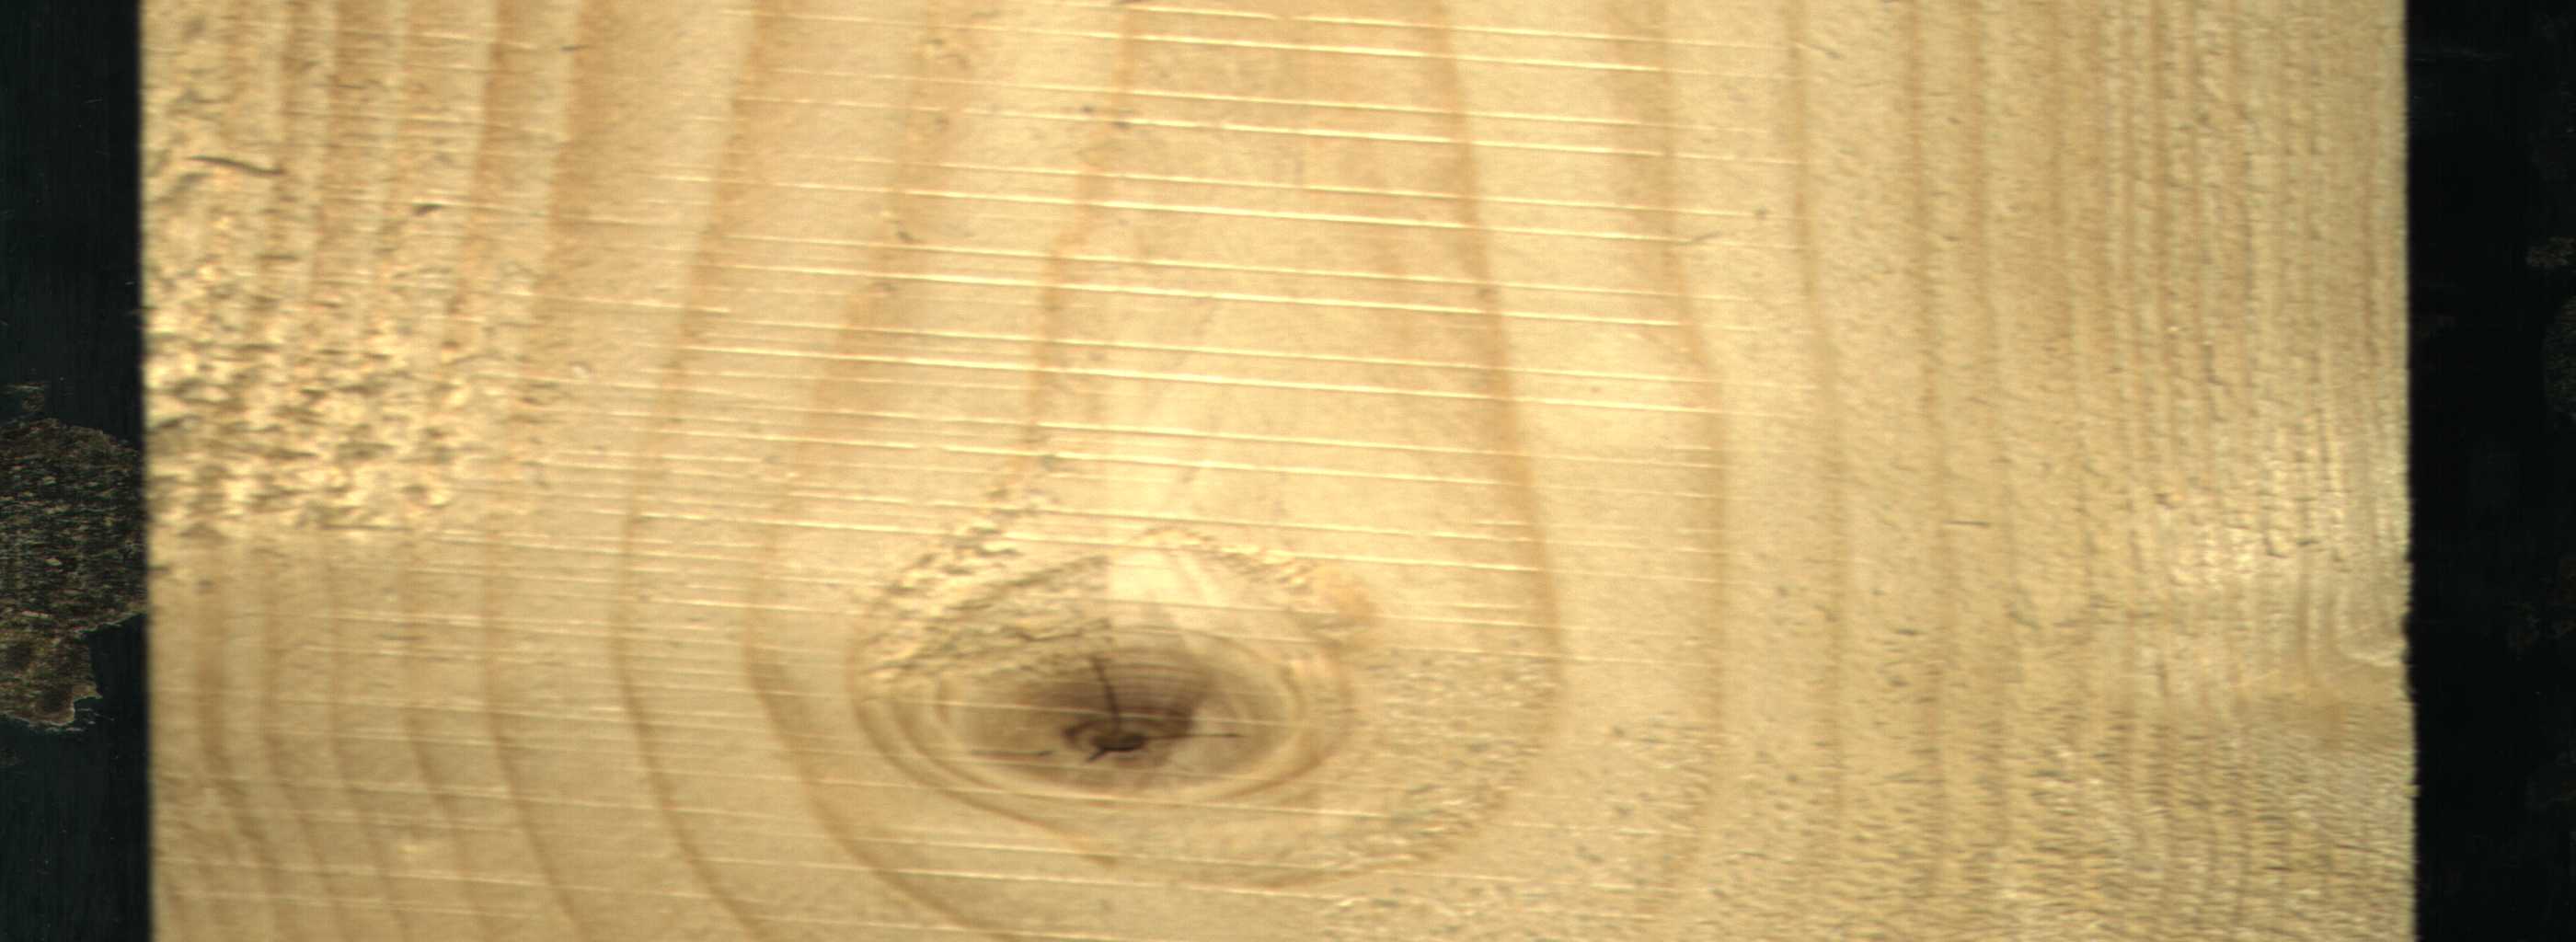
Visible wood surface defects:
knot_with_crack